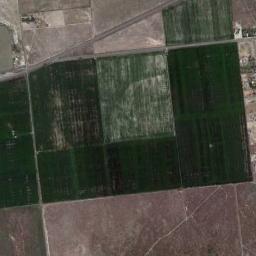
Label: rectangular_farmland